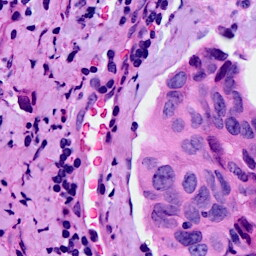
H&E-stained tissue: Breast